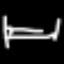
Label: bed